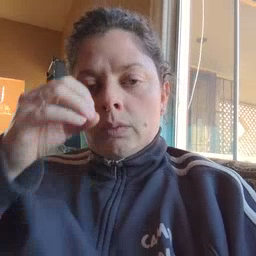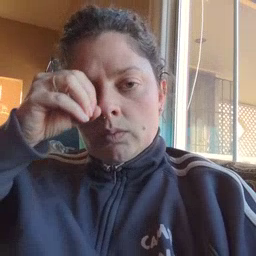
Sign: owl